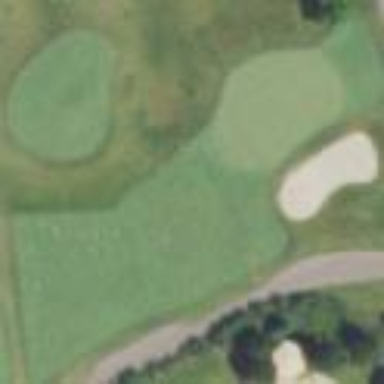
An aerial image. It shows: Golf fairway in the image.